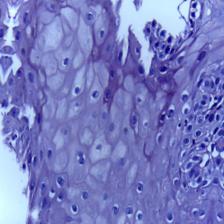
Diagnosis: Normal